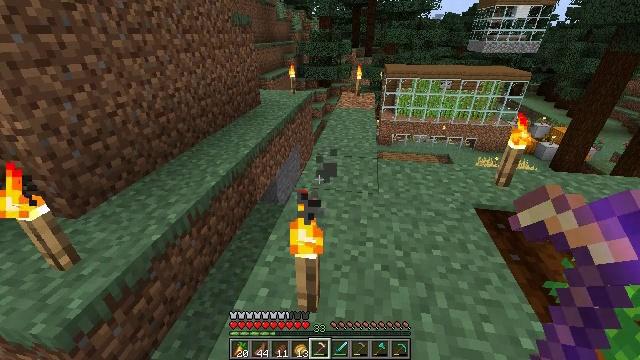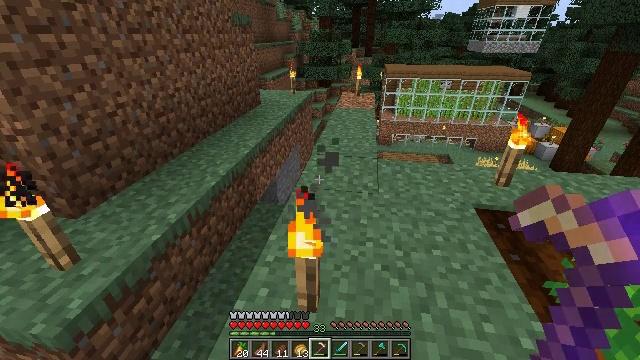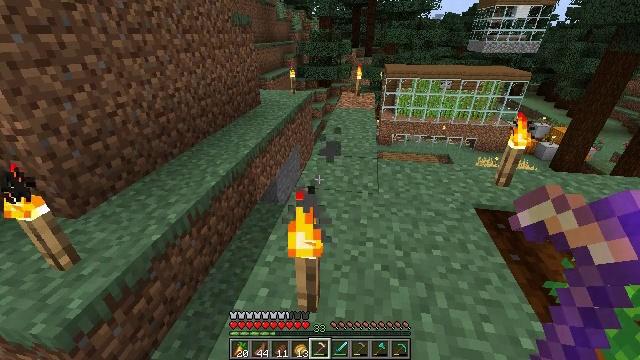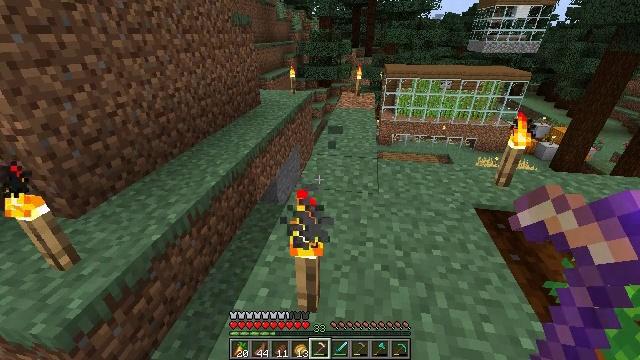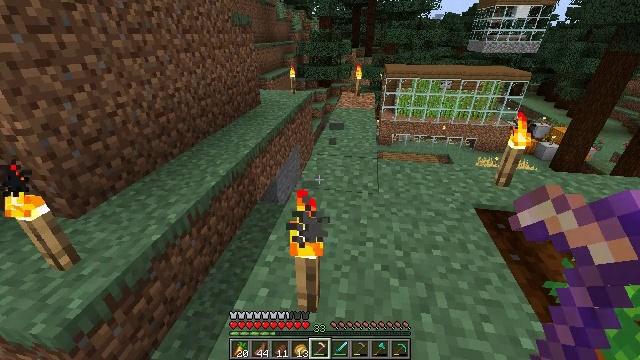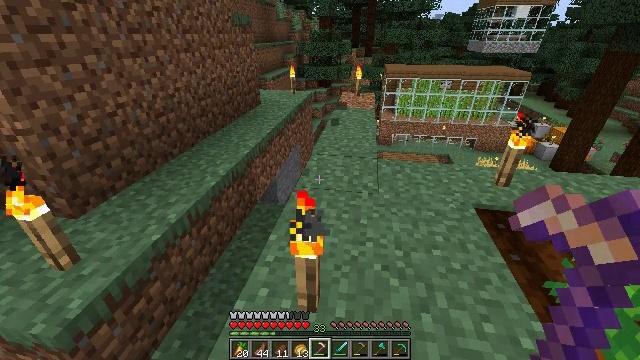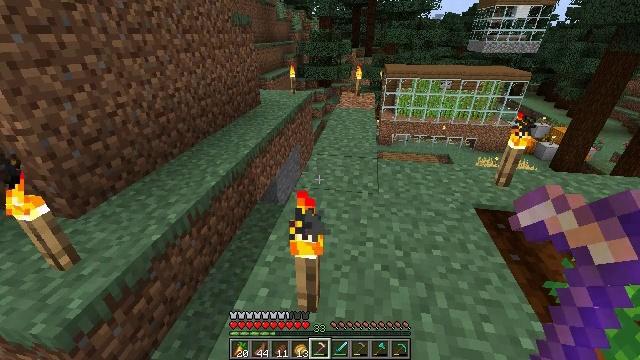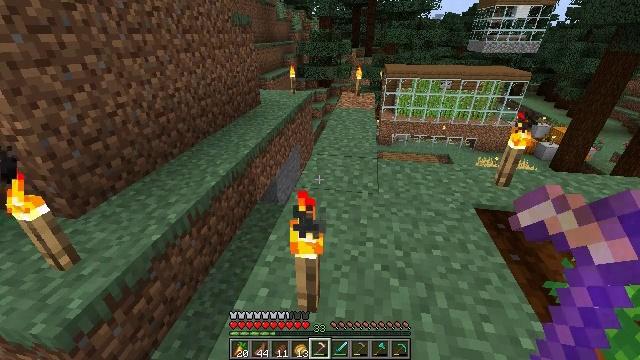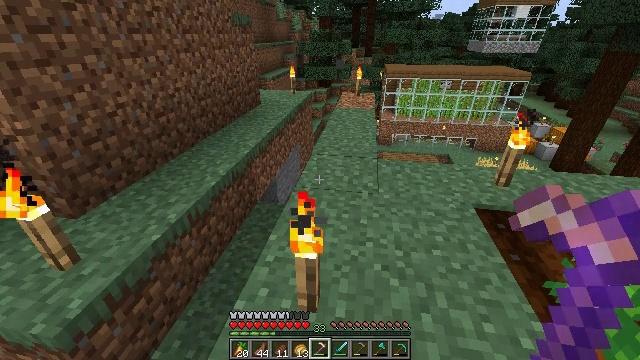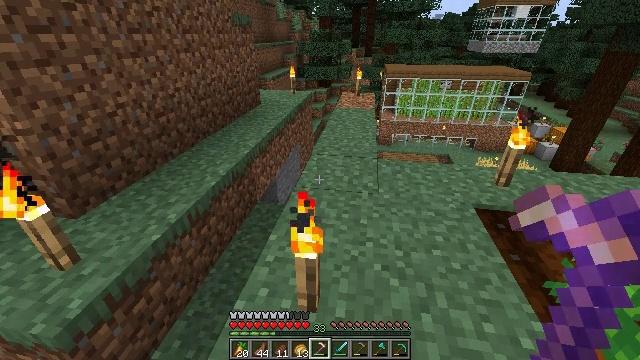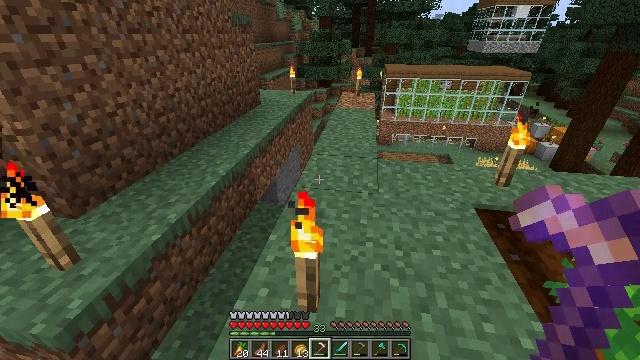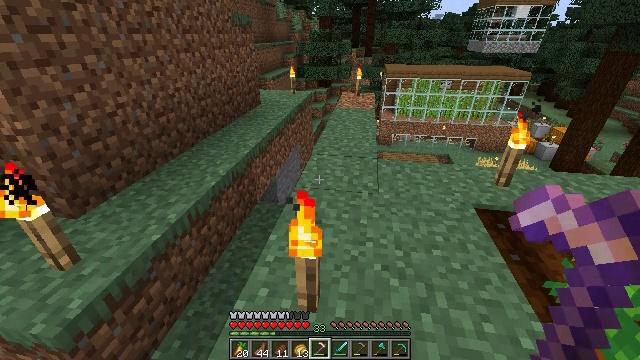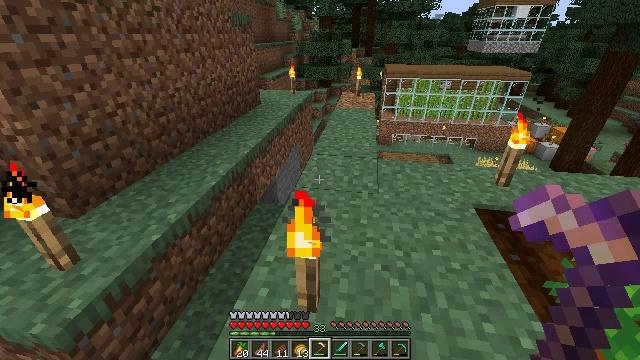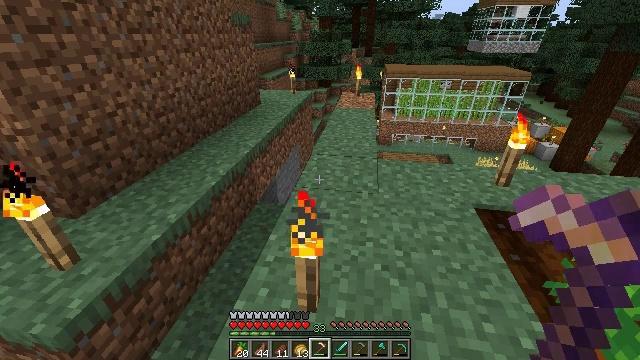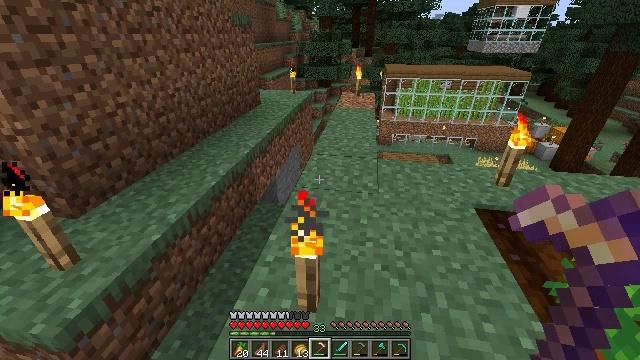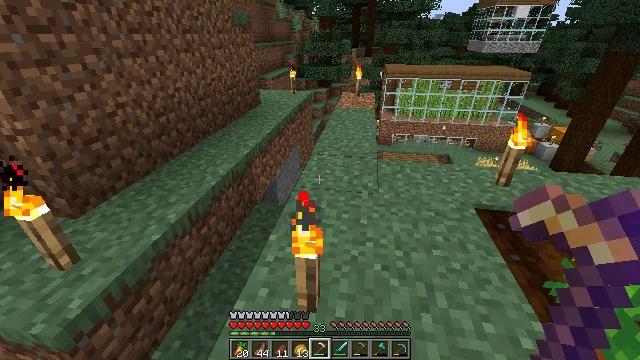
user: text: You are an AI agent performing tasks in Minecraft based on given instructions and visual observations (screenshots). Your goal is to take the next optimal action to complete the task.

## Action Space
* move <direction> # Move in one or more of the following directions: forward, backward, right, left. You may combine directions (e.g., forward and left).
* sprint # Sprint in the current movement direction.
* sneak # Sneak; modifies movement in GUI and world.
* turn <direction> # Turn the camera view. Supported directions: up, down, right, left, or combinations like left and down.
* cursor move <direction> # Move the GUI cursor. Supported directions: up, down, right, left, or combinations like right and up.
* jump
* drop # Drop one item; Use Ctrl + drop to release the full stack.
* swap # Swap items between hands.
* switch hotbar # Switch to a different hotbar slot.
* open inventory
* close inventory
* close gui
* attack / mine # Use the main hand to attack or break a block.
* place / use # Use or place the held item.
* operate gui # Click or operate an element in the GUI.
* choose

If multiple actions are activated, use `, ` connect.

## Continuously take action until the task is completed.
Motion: motion action
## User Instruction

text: Dig up carrots from the soil.
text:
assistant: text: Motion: no_op
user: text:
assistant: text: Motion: no_op
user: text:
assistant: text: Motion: no_op
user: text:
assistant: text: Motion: no_op
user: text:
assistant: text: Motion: no_op
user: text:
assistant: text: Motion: no_op
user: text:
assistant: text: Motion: no_op
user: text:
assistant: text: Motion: no_op
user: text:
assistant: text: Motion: no_op
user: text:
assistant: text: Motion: no_op
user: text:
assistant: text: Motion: no_op
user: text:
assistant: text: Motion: no_op
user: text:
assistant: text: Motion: no_op
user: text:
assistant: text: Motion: no_op
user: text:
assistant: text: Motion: no_op
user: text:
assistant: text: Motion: no_op
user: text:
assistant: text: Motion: no_op
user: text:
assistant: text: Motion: no_op
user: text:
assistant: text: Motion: no_op
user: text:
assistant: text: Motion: no_op
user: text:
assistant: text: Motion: no_op
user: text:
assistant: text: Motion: no_op
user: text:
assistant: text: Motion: no_op
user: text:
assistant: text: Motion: no_op
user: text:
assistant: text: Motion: no_op
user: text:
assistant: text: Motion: no_op
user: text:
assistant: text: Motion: no_op
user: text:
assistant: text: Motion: no_op
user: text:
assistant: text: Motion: no_op
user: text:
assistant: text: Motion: no_op